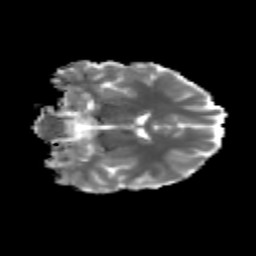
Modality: MD
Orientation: coronal
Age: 28
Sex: female
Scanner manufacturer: siemens
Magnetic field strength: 3 T
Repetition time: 3.5 s
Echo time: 0.125 s